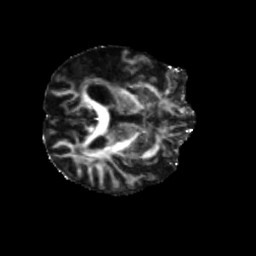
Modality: FA
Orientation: axial
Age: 70
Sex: male
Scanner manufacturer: siemens
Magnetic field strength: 3 T
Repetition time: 5.25 s
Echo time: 0.08 s